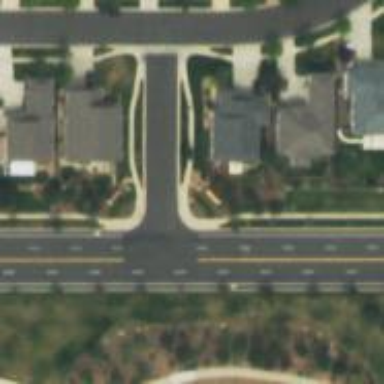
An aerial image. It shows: Residential road.